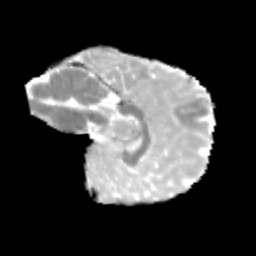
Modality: MD
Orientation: sagittal
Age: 11
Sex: male
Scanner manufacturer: siemens
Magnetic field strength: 3 T
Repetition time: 3.8 s
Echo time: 0.07 s